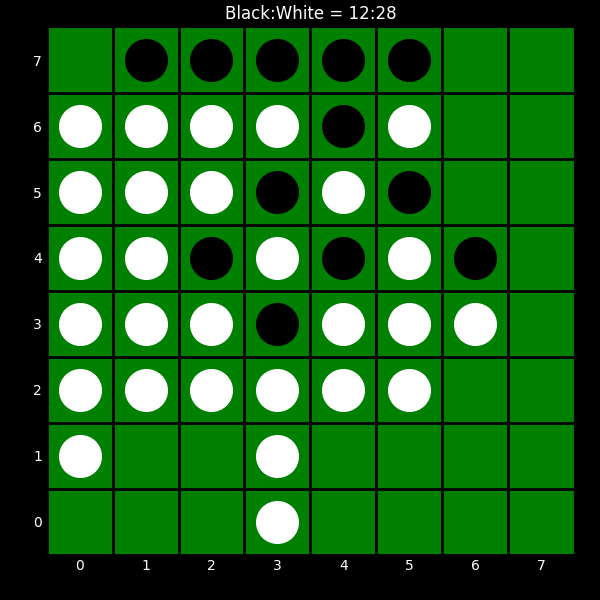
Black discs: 12
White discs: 28